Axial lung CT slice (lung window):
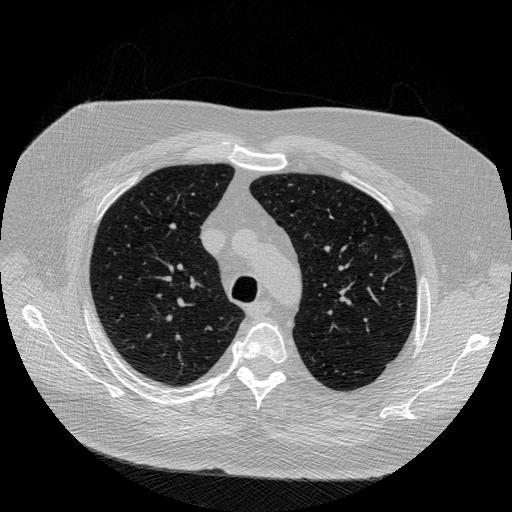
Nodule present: yes
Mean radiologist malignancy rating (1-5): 2